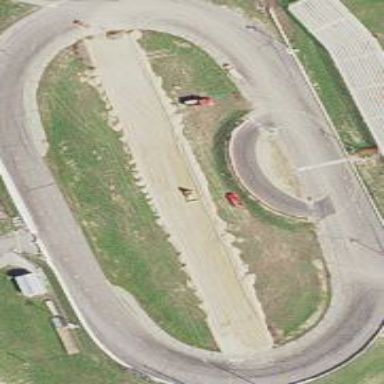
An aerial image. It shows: Raceway for motor sports.